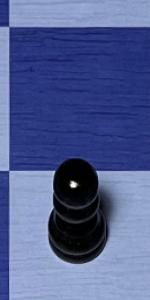
Label: Pawn_Black